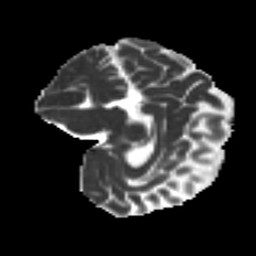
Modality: MD
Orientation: sagittal
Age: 23
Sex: female
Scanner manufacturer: ge
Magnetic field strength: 3 T
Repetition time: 7.8 s
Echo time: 0.0606 s